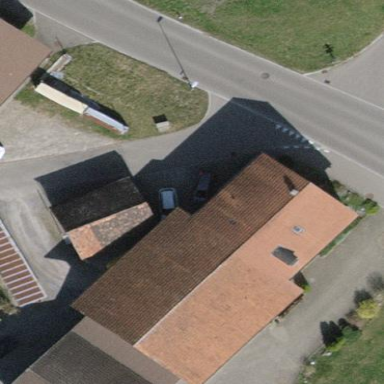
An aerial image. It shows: Simple house.